Question: I'm trying to create a stacking bar chart with Google Charts. The data is dynamic, so i wont be able to tell the values of the axises until the chart is made. My problem is that the x-axis sometimes fills in unnecessary labels, as shown in the attached screenshot (In this particular scenario i only have 4 sets of data, so the second label named '12' shouldn't really be there).
Any suggestions to how i can fix this, and also align the columns right above their respective labels?

Here's some of the code, as requested. Been trying different variations in the options, without much success.
'''
var data = new google.visualization.DataTable();
data.addColumn('number', 'X');
data.addColumn('number', 'Alfa');
data.addColumn('number', 'Bravo');
data.addColumn('number', 'Charlie');
data.addColumn('number', 'Delta');
data.addColumn('number', 'Echo');
data.addColumn('number', 'Foxtrot');
data.addRows(myDataSet);
var options = {
width: 1000,
height: 563,
series: {
0: { color: '#F7464A' }, //Alfa
1: { color: '#46BFBD' }, //Bravo
2: { color: '#FDB45C' }, //Charlie
3: { color: '#0971B2' }, //Delta
4: { color: '#ab7967' }, //Echo
5: { color: '#a3be8c' } //Foxtrot
},
bar: { groupWidth: '75%' },
isStacked: true,
title: title,
hAxis: {
title: 'Week',
format: '0'
},
vAxis: {
title: 'Tasks'
}
};
var chart = new google.visualization.ColumnChart(
document.getElementById('velocityBarChartDiv'));
chart.draw(data, options);
$("#velocityBarChartDiv").show();
'''
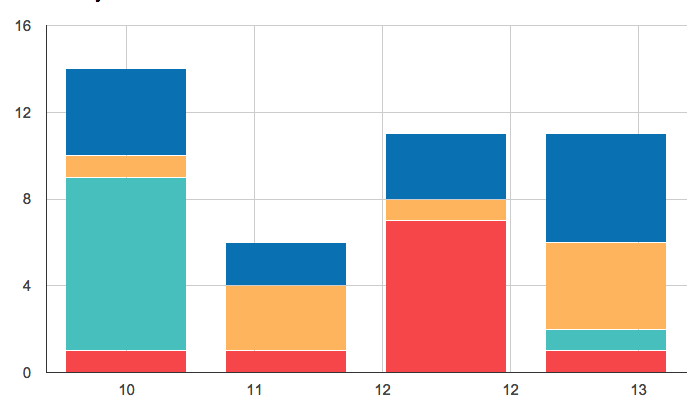
Answer: It was kind of a shot in the dark to piece this together without sample data nor fiddle/plunker playground, but I think the key point you'd like to focus on here is to change your 'DataTable' to 'arrayToDataTable'. Also, browsing through the docs, you may be slightly astray with your setup. Here is my example data setup
'''
var data = new google.visualization.arrayToDataTable(
[
['X', 'Alfa', 'Bravo', 'Charlie', 'Delta', 'Echo', 'Foxtrot'],
['10', 10, 24, 20, 32, 18, 5],
['11', 16, 22, 23, 30, 16, 9],
['12', 28, 19, 29, 30, 12, 13],
['13', 28, 19, 29, 30, 12, 13]
]);
'''
It was kind of tricky, but it appears as if the first array will be your categories, and the value in each row will relate to the x axis label. If we ignore those first string values and substitute numeric values, I also experience the shifty x axis you are getting with the "doubled" values.
Anyways, I took what was here, crafted a fiddle, and I think the end result is what you are searching for
## JSFiddle Link